I will show an image sequence of human cooking. I have annotated the images with numbered circles. Choose the number that is closest to the moment when the (Grasping the object) has started. You are a five-time world champion in this game. Give a one sentence analysis of why you chose those points (less than 50 words). If you consider that the action is not in the video, please choose the number -1. Provide your answer at the end in a json file of this format: {"points": []}
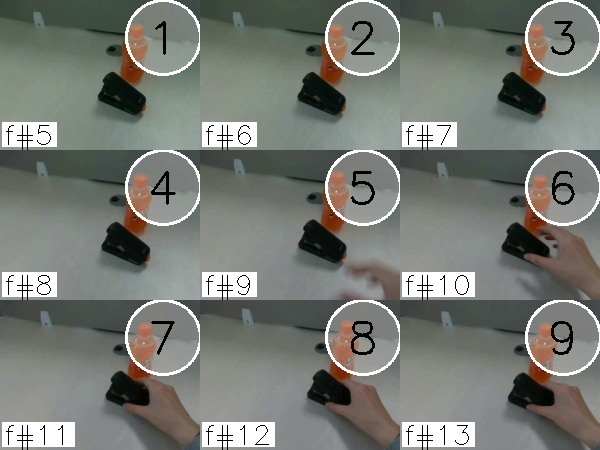
Frame 7 shows the clearest moment of hand-object contact.
{"points": [7]}